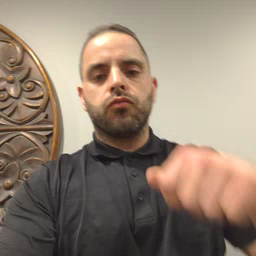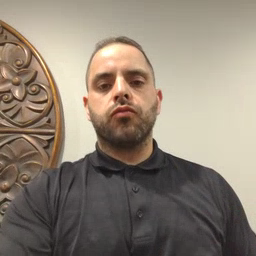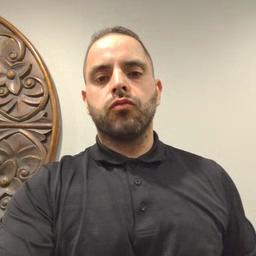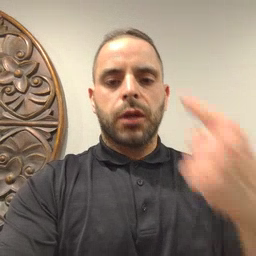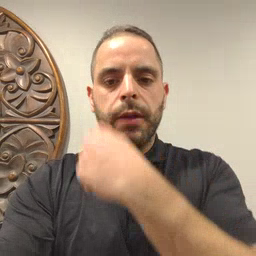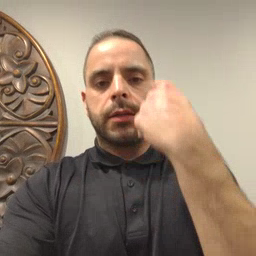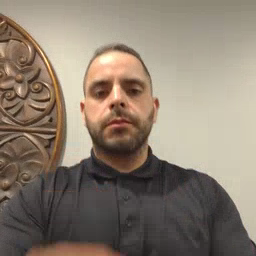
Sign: face